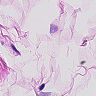
Metastatic tissue present: no